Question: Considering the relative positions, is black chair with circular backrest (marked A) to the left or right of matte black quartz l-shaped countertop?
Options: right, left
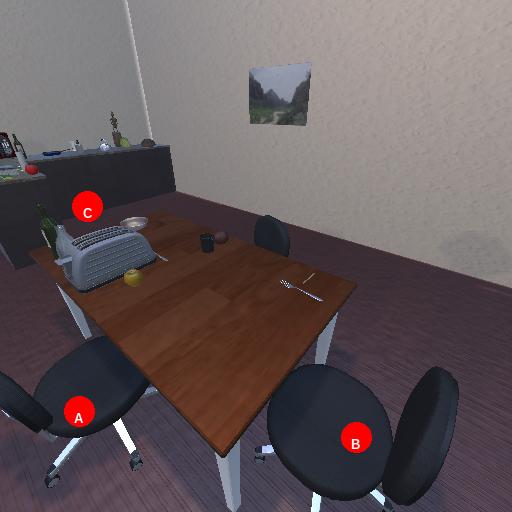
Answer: right